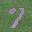
Label: 7